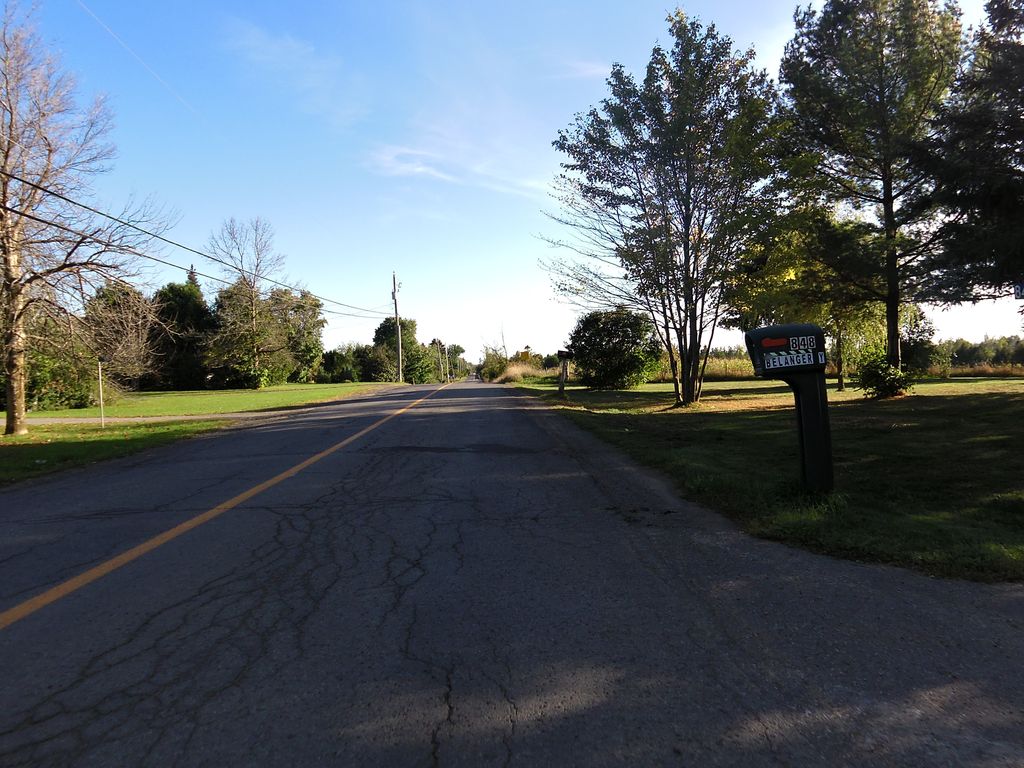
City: ottawa-gatineau